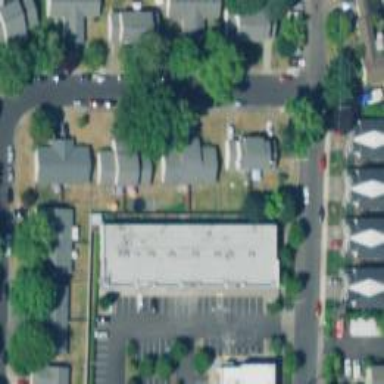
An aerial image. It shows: Veterinary facility.